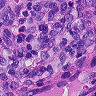
Metastatic tissue present: no